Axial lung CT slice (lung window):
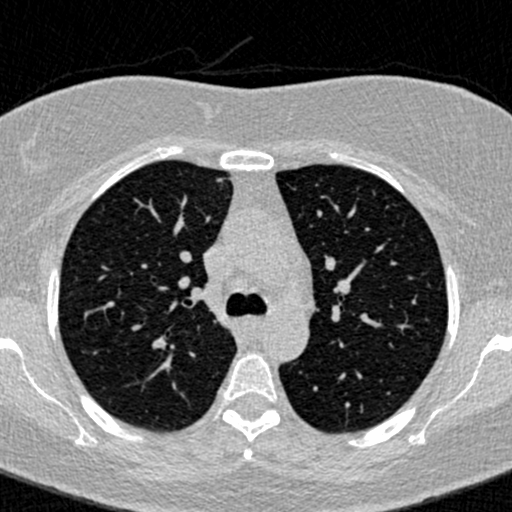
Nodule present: no